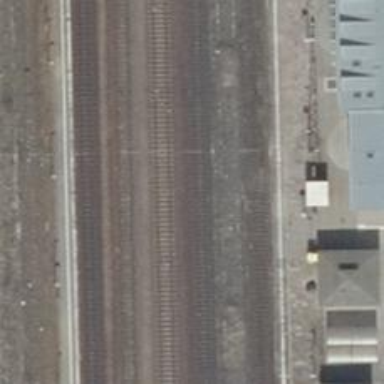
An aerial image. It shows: Railway stop with public transport stop position.